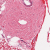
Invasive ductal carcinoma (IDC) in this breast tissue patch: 0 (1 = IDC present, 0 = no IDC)